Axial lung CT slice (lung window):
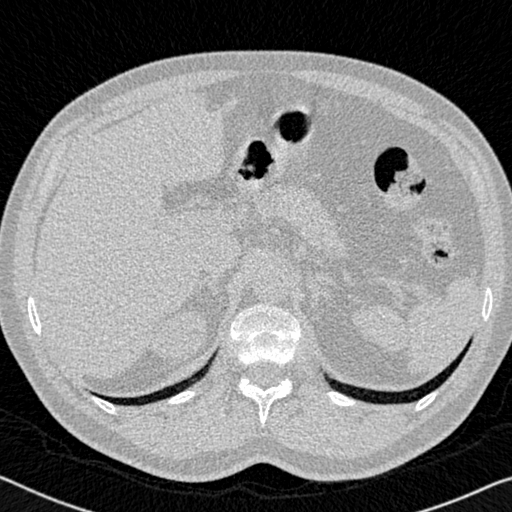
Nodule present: no